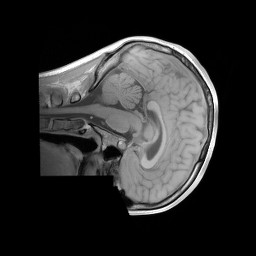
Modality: T1w
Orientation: sagittal
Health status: ill
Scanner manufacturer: siemens
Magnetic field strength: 3 T
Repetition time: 0.4 s
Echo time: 0.00272 s